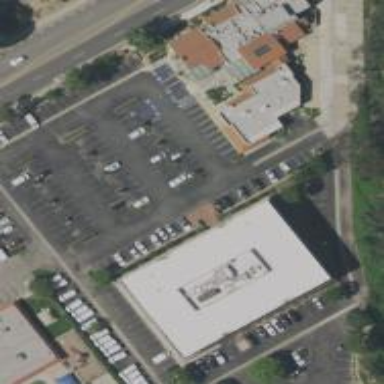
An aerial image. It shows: Commercial building.